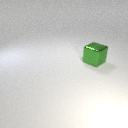
large green metal cube